Question: I saw <URL> on Firebase's blog explaining the best way to create relational data objects using their platform. I'm struggling to translate these concepts to AngularFire, their integration with the AngularJS platform.
Specifically, I'm trying to display two linked data sets that have a one way pointer reference similar to how they described it in this example from their post:
'''
var commentsRef = new Firebase("https://awesome.firebaseio-demo.com/comments");
var linkCommentsRef = new Firebase("https://awesome.firebaseio-demo.com/links/comments");
linkCommentsRef.on("child_added", function(snap) {
commentsRef.child(snap.name()).once("value", function() {
// Render the comment on the link page.
));
});
'''
Is it possible with the current AngularFile integration to make the pointer-style references to other data objects? And if so, can you provide an example?
I feel like I'd be able to solve these problems if I can just access the generated by AngularFire for my data [see below]. How do I access them?

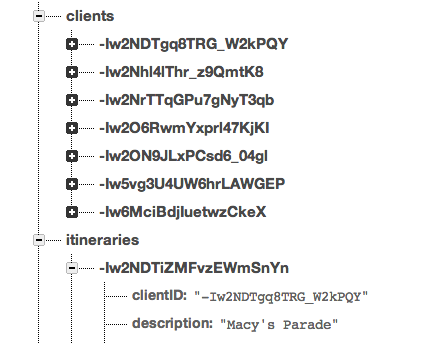
Answer: Great question!
You do need access to the unique IDs, and we recently added a feature that will give you access to it via 'angularFireCollection': <URL>.
If you're using the implicit sync method ('angularFire'), then you already have access to the keys as long as you specify the 4th argument that will set the type of the collection to 'Object':
'''
function MyController($scope, angularFire) {
var url = 'https://awesome.firebaseio-demo.com/comments';
var promise = angularFire(url, $scope, 'comments', {});
promise.then(function() {
var id = '-lw2NDTiZMFvzEWmSnYn';
console.log($scope.comments[id]);
});
}
'''
Hope this helps!